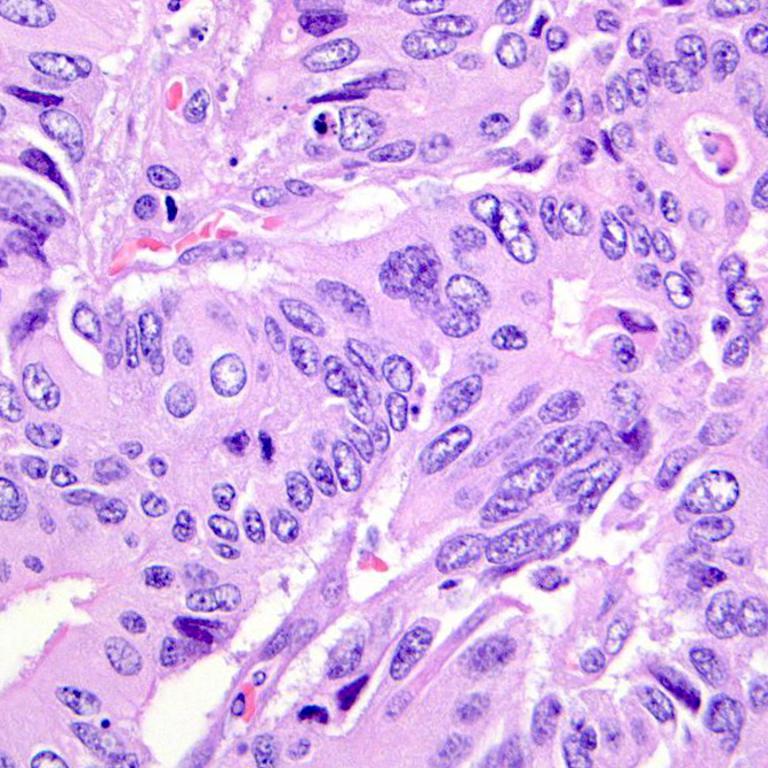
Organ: colon
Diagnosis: adenocarcinomas